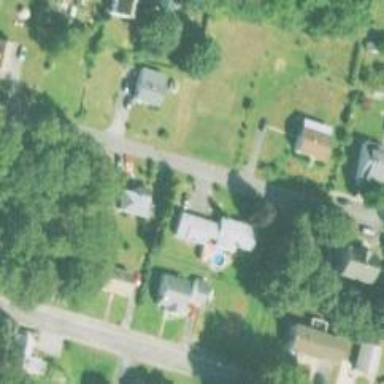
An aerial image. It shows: Residential driveway.